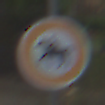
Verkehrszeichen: VerbotReiter
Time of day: MorningAfternoon
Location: Outdoor (Urban)
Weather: Overcast
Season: NotSpecified
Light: Natural